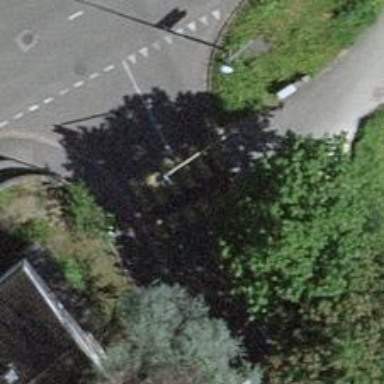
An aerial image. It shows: Residential road with asphalt surface and dedicated cycle lane on both sides.